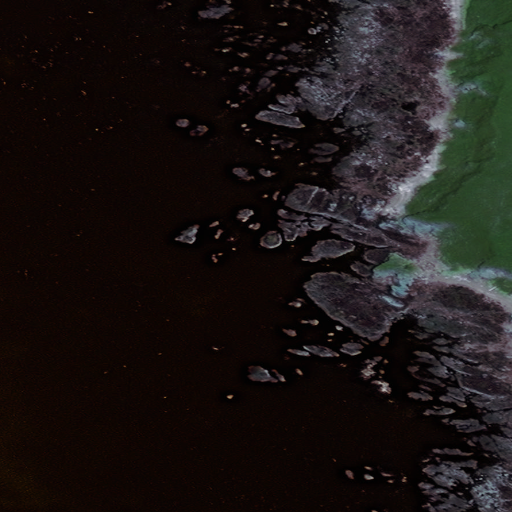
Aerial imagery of island in Alaska named Sisters Island containing only unknown